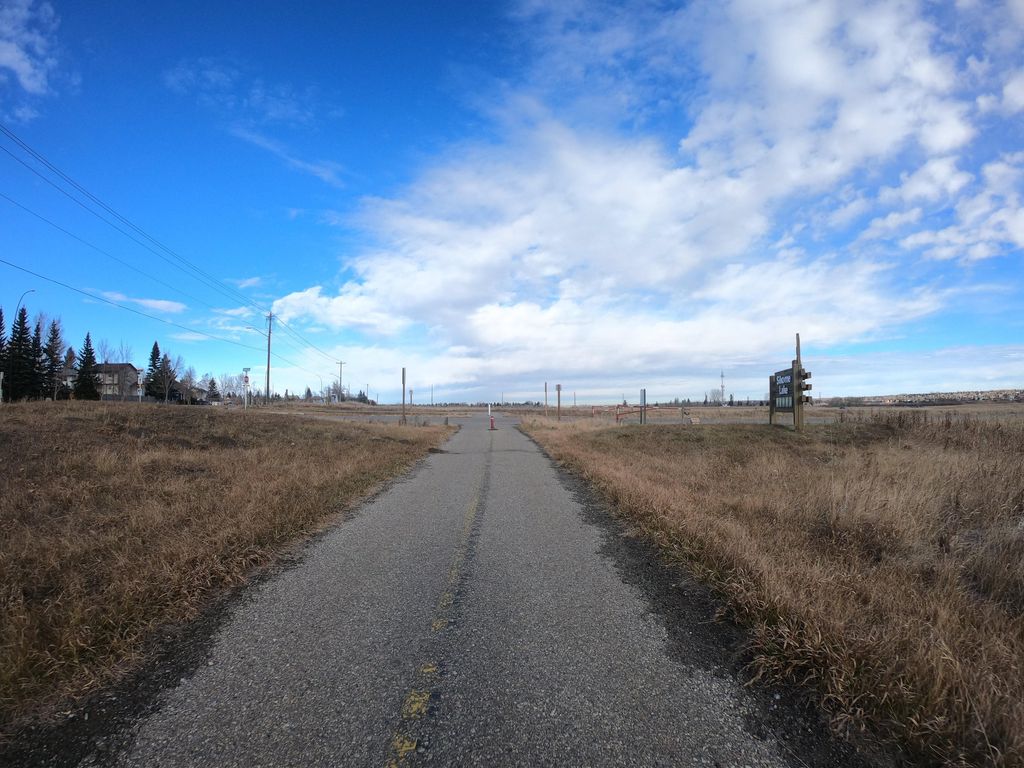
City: calgary